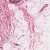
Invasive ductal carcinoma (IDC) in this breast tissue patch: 0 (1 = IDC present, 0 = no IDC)